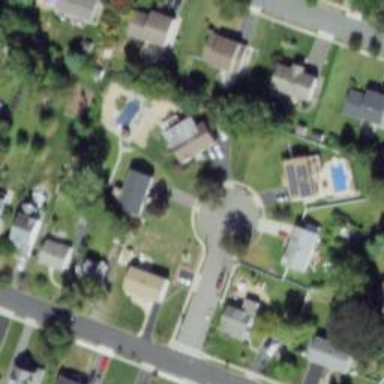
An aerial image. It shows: Residential road with sidewalk on the left.